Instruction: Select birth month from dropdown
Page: traveler
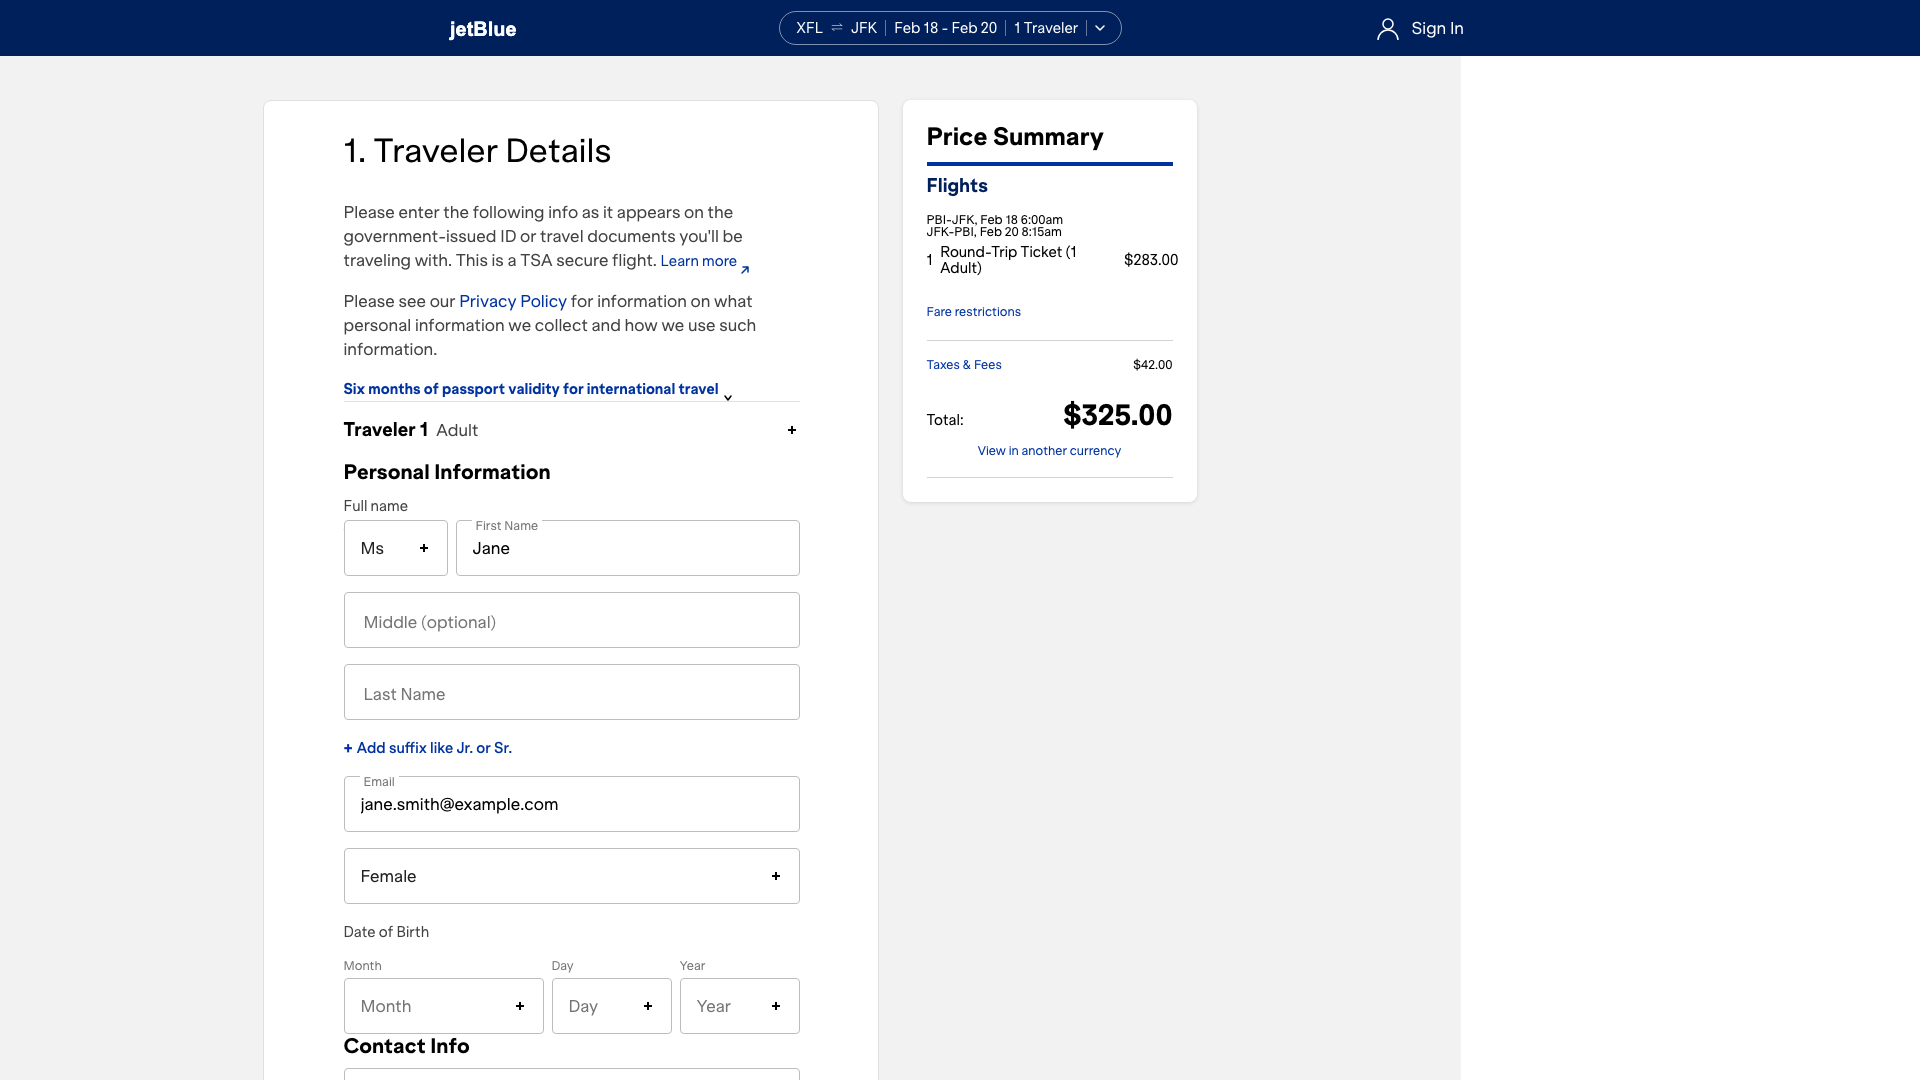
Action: click